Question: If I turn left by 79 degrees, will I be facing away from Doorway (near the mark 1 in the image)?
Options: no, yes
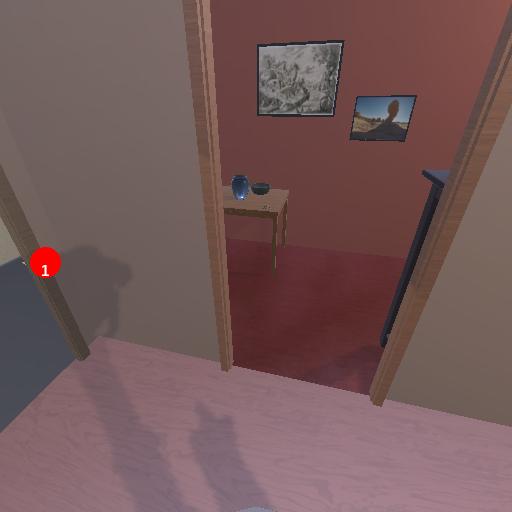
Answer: no